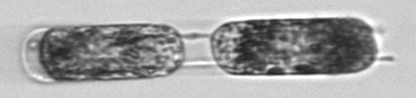
Label: Hemiaulus